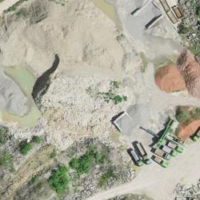
EUNIS habitat code: 55
Species observed at this site:
Corvus corone
Turdus philomelos
Emberiza citrinella
Falco peregrinus
Buteo buteo
Sylvia atricapilla
Strix aluco
Pernis apivorus
Erithacus rubecula
Dryocopus martius
Phoenicurus ochruros
Sitta europaea
Garrulus glandarius
Columba livia
Falco tinnunculus
Picus viridis
Corvus corax
Cyanistes caeruleus
Lophophanes cristatus
Linaria cannabina
Troglodytes troglodytes
Chloris chloris
Fringilla coelebs
Turdus merula
Columba palumbus
Dryobates minor
Parus major
Columba oenas
Milvus milvus
Milvus migrans
Phylloscopus trochilus
Motacilla alba